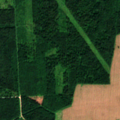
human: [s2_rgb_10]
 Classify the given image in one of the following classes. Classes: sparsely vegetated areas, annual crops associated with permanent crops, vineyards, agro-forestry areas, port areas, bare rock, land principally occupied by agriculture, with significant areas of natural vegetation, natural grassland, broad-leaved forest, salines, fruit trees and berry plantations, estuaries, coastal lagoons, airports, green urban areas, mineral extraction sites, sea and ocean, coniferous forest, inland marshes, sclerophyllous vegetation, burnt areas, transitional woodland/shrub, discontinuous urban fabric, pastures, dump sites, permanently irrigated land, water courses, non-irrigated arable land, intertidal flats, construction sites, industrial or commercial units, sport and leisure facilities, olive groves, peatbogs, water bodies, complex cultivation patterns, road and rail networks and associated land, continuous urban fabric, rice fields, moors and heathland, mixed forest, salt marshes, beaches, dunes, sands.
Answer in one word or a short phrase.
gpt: non-irrigated arable land, broad-leaved forest, mixed forest, transitional woodland/shrub